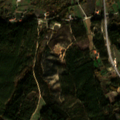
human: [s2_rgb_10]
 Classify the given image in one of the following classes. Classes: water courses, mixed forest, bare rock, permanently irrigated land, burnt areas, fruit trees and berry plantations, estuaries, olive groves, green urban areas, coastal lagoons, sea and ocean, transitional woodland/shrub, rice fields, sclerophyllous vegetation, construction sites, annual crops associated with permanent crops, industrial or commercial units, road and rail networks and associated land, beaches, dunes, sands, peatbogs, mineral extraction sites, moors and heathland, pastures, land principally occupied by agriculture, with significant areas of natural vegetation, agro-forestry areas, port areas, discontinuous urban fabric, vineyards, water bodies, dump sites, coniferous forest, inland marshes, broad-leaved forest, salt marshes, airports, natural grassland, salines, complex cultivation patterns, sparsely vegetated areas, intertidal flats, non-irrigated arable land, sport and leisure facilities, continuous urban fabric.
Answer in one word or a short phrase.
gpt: land principally occupied by agriculture, with significant areas of natural vegetation, broad-leaved forest, mixed forest, transitional woodland/shrub